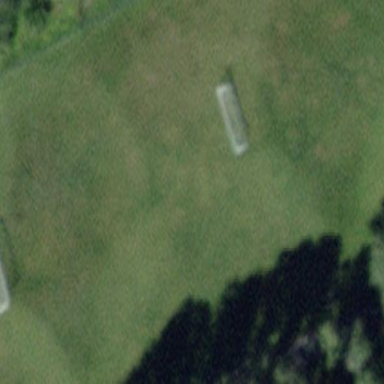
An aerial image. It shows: Soccer pitch for leisureland activities.